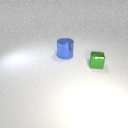
large blue metal cylinder behind small green metal cube